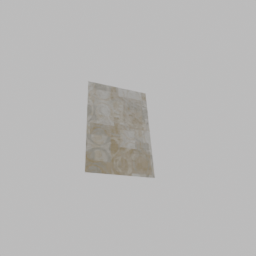
Label: decoration